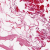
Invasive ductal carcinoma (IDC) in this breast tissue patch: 0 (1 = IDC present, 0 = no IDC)